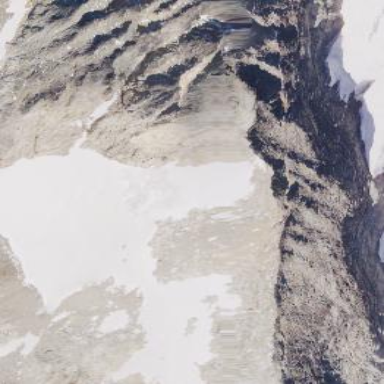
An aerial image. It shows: Majestic glacier in the distance.